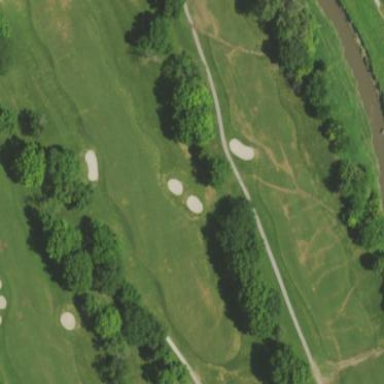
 part of golf course fairway. It is used for the sport of golf."